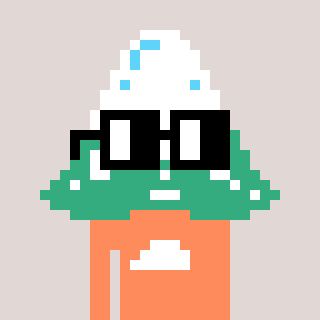
a pixel art character with square black glasses, a snowy mountain-shaped head and a peachy-colored body on a warm background